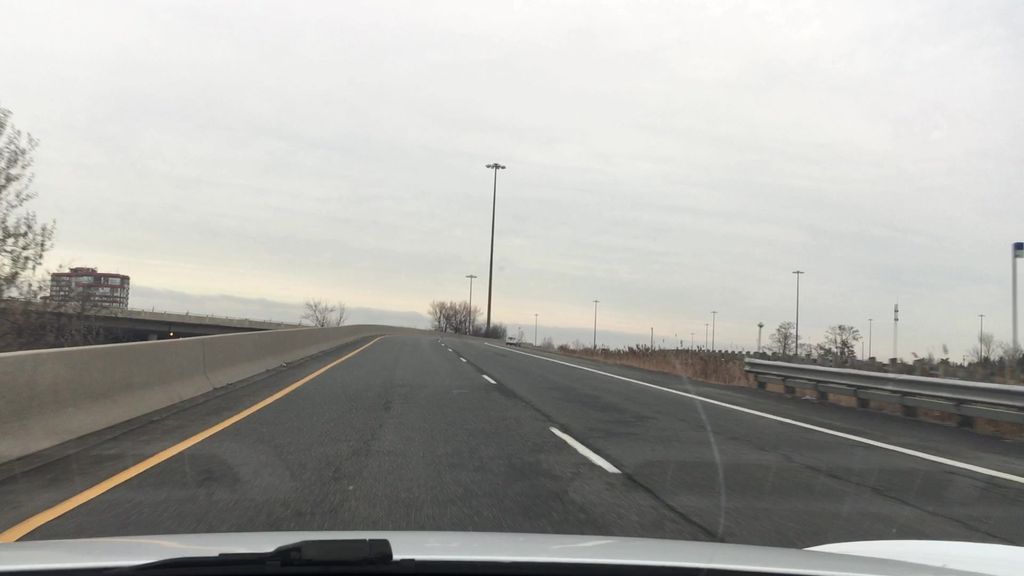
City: toronto